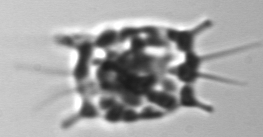
Label: Odontella